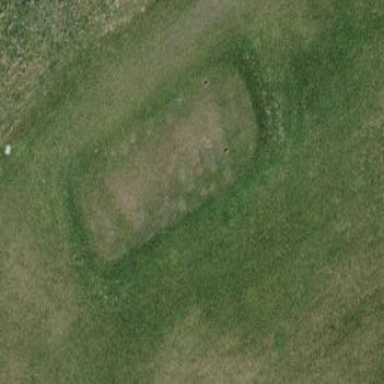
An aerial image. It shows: Grass area designated as golf tee.